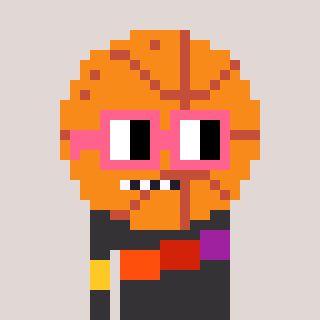
a pixel art character with square pink glasses, a basketball-shaped head and a grayscale-colored body on a warm background